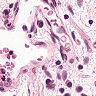
Metastatic tissue present: no